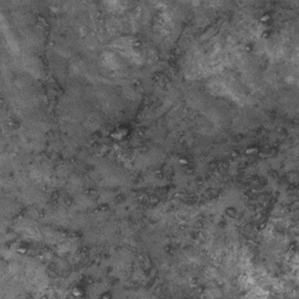
Label: frost